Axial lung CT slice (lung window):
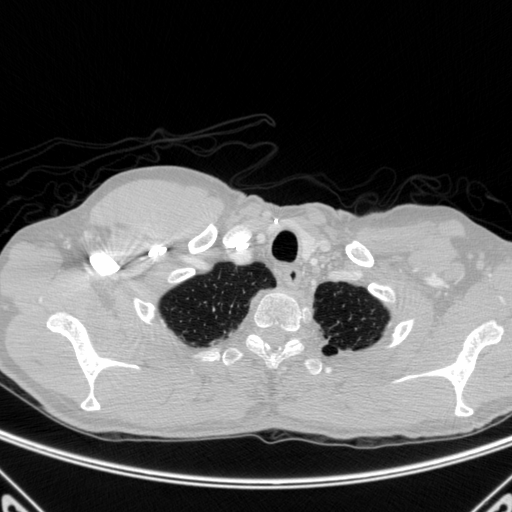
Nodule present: no